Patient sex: M
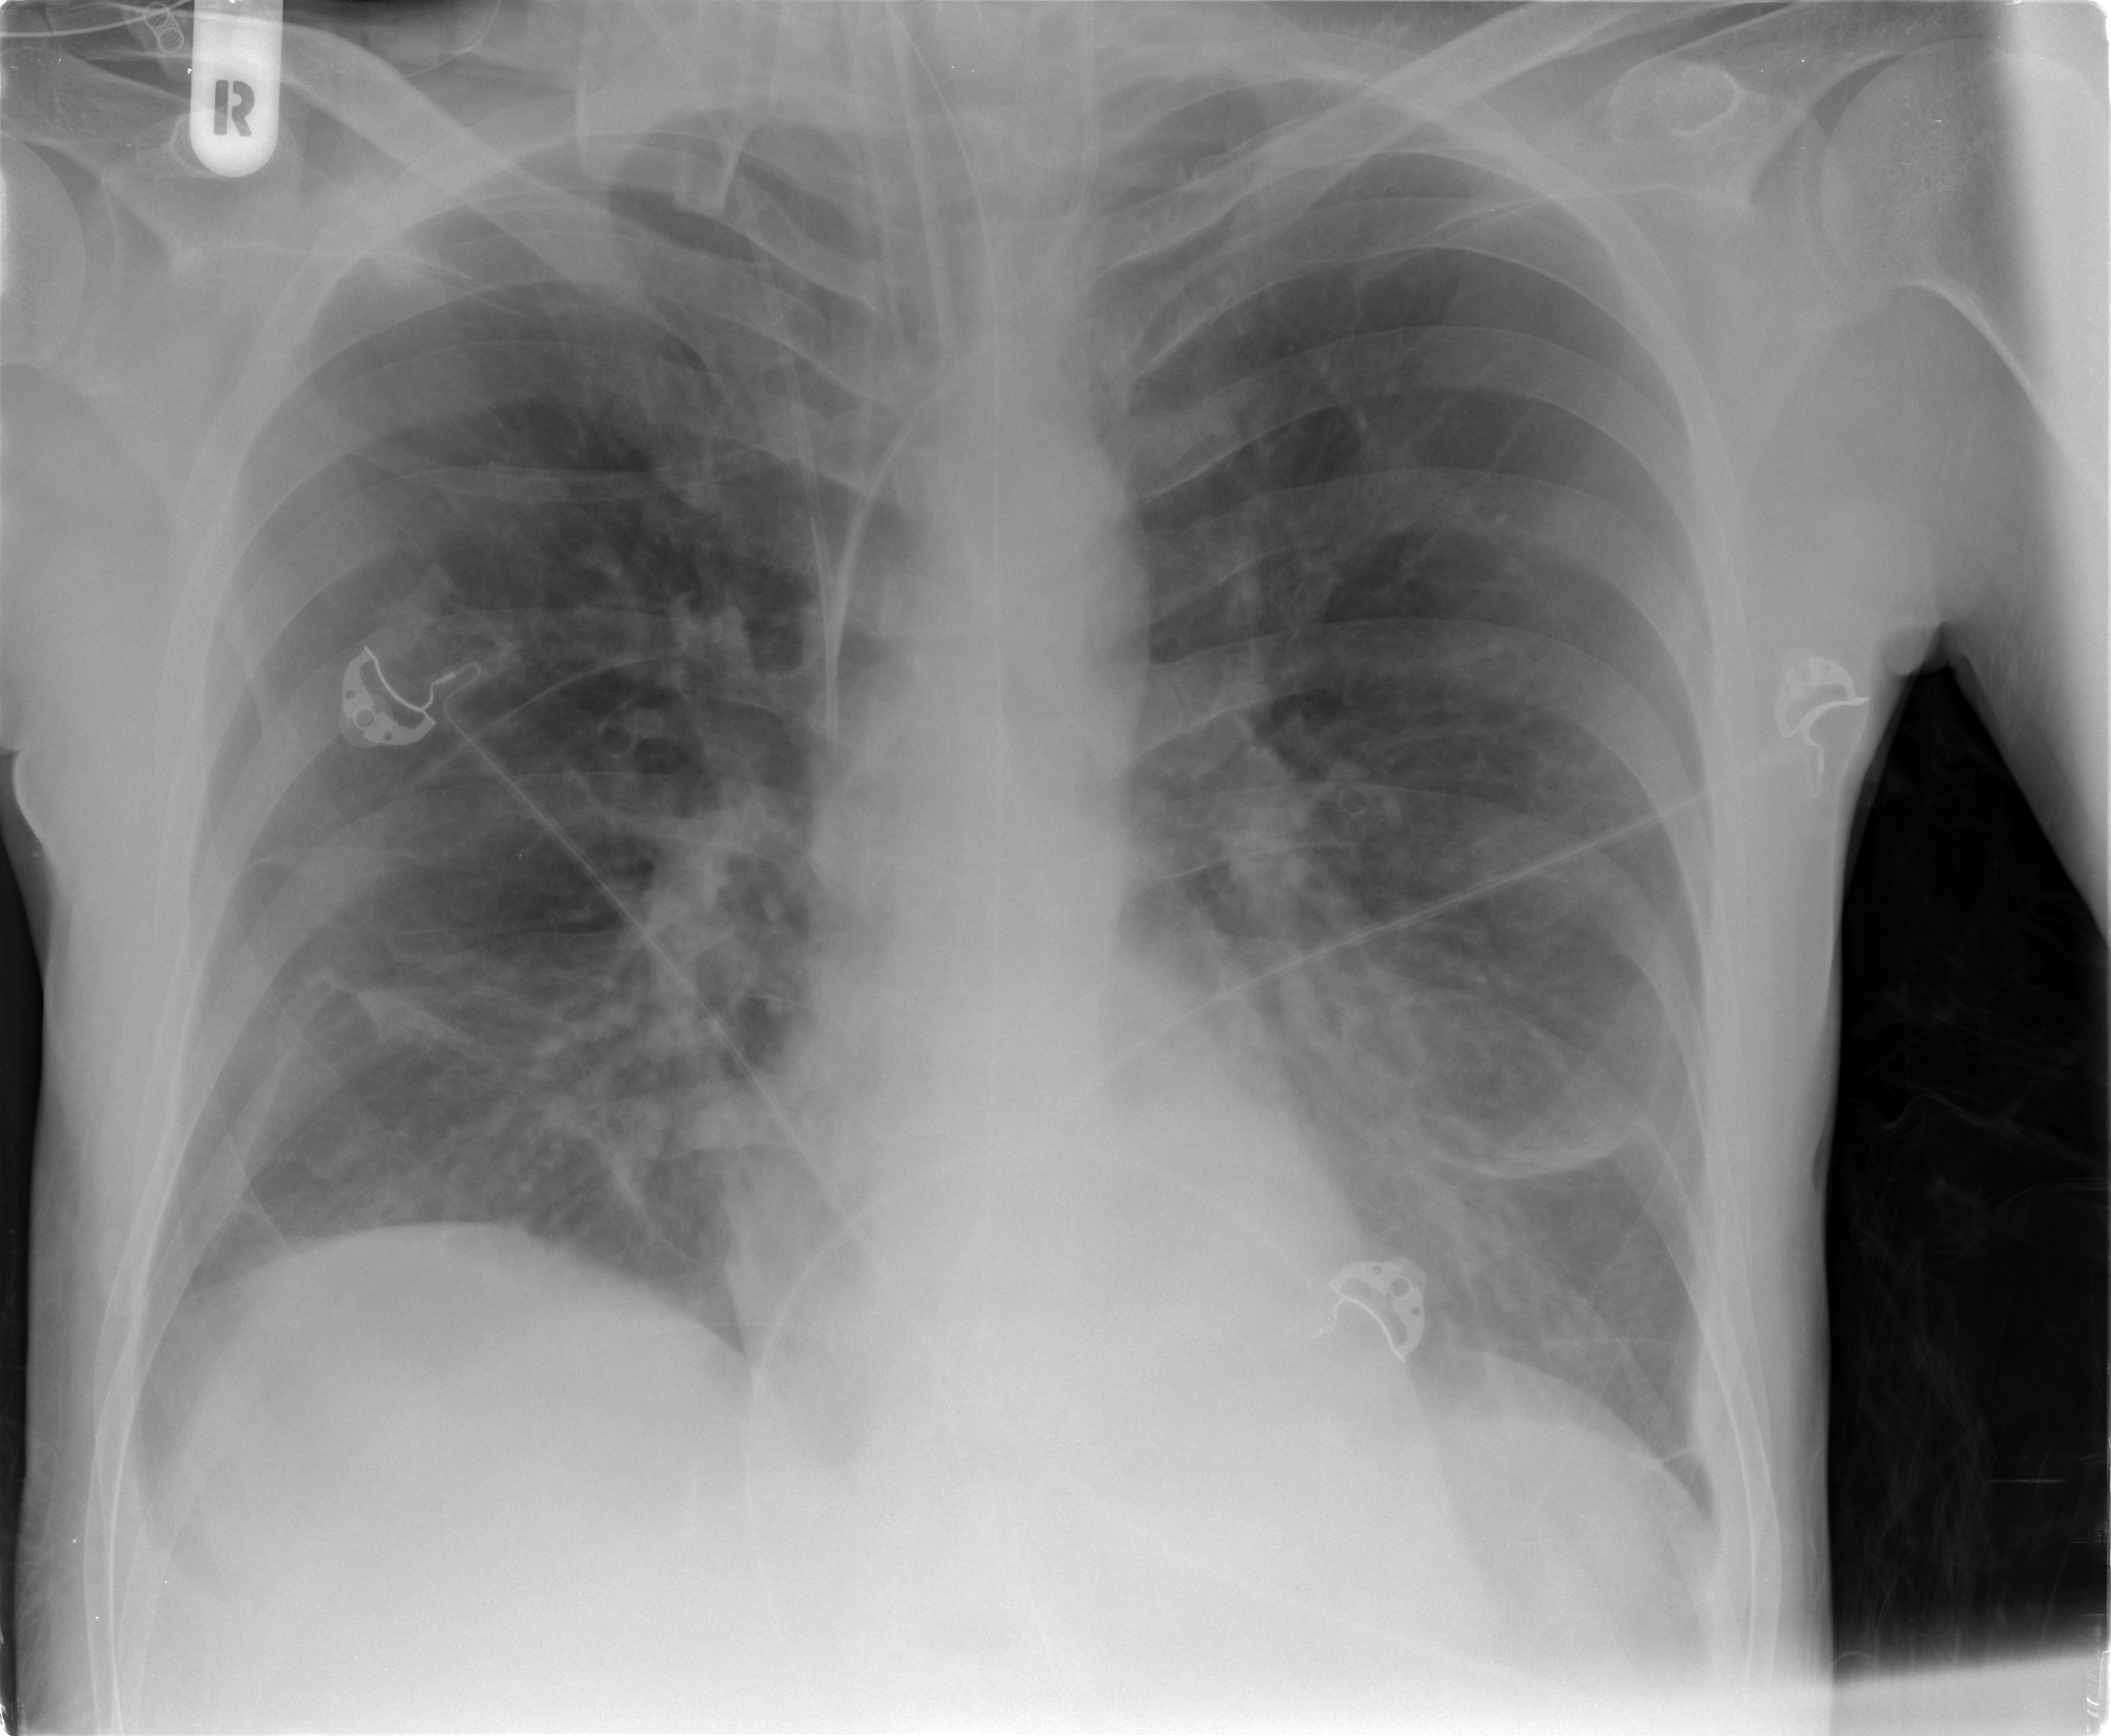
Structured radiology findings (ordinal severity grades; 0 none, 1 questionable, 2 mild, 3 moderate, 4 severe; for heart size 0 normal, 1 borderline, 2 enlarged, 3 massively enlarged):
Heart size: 0
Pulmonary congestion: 2
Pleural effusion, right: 1
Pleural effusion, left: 2
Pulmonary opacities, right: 1
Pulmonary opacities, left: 1
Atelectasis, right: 2
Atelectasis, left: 2